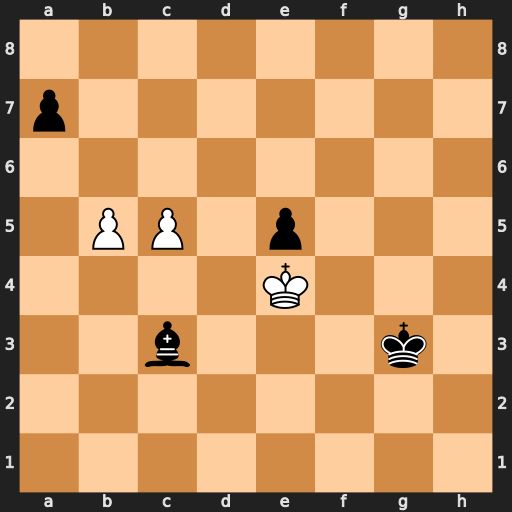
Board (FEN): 8/p7/8/1PP1p3/4K3/2b3k1/8/8
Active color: w
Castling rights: -
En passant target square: -
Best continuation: b6 axb6 c6